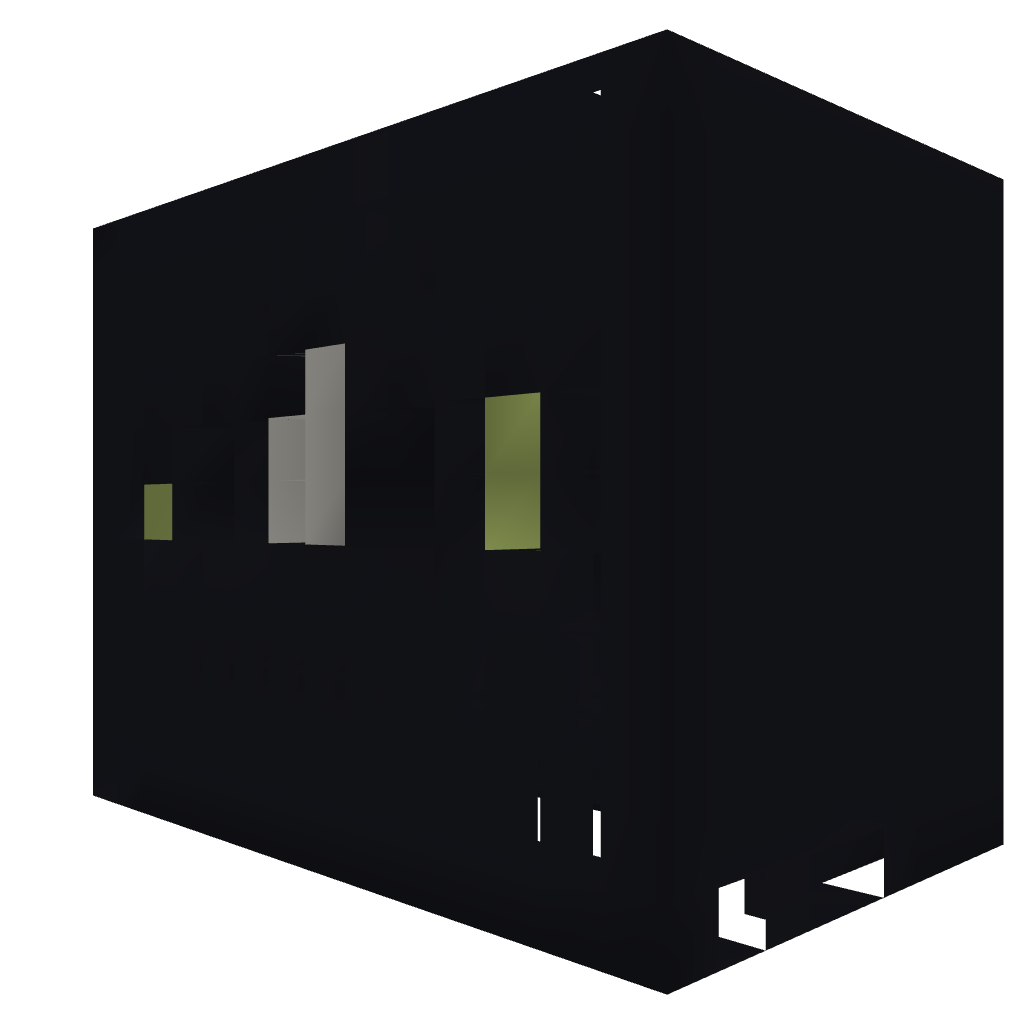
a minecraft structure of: Rainbow Fighter